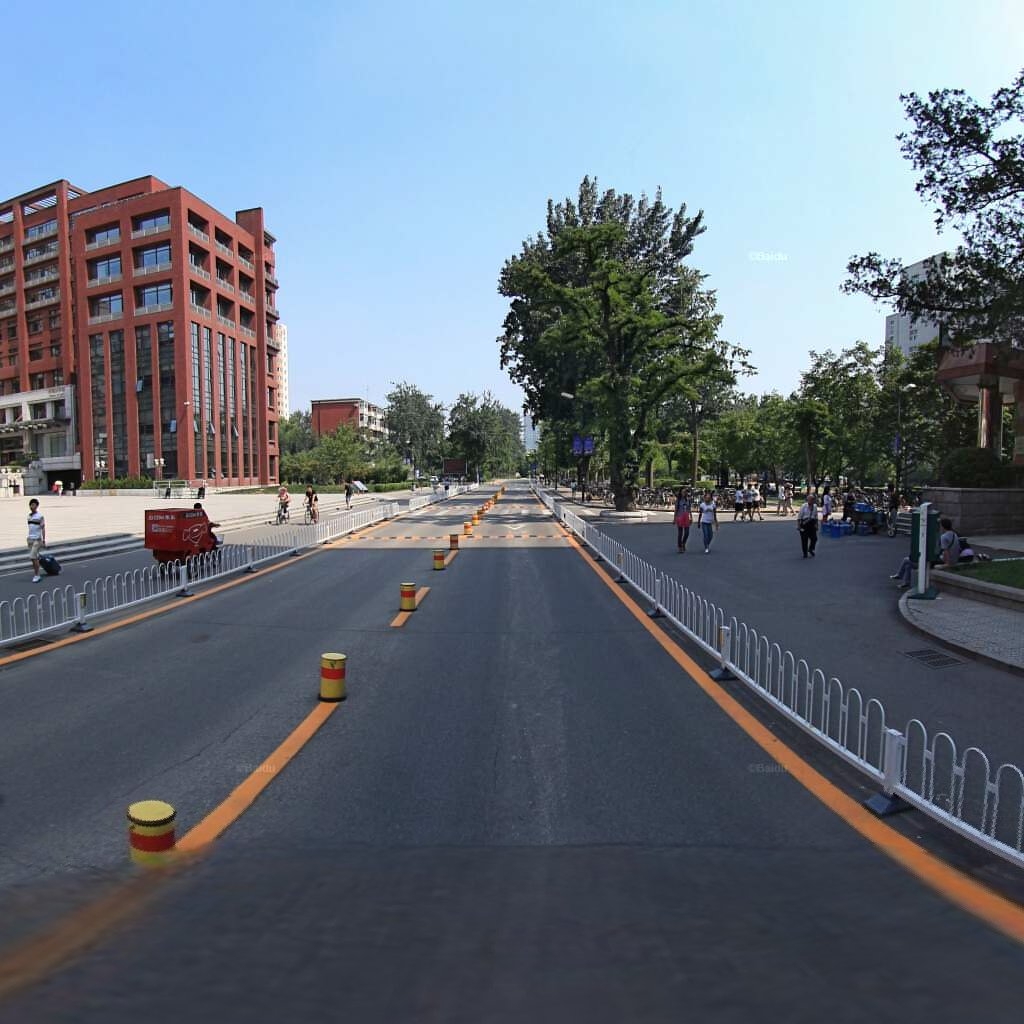
Region: Haidian
Road damage annotations: longitudinal crack, transverse crack, longitudinal crack